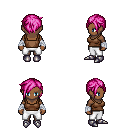
a pixel art fantasy rpg character, female body template, human, dark skin, brown pirate shirt, white pants, pink pixie cut hairstyle, white cloth bandages, metal boots, four views (front, back, left, right), 2x2 character sprite sheet, small pixel art, hard edges, no anti-aliasing